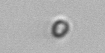
Label: nanoplankton_mix